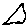
Label: triangle